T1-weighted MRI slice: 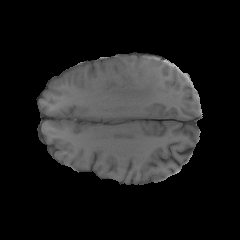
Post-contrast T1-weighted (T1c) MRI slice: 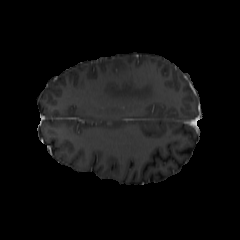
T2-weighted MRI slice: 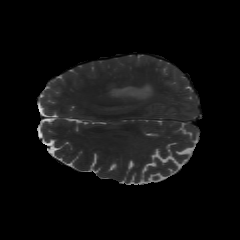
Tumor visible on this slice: yes